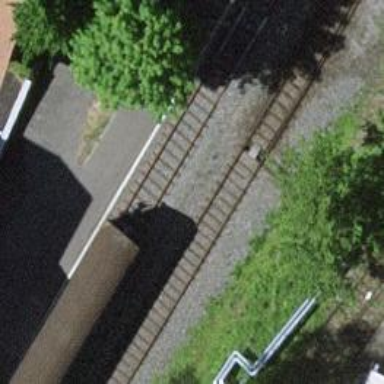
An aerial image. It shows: Railway yard with one track in service.